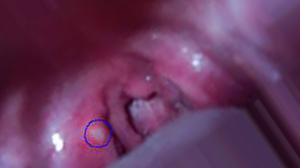
Condition: Mouth Ulcer